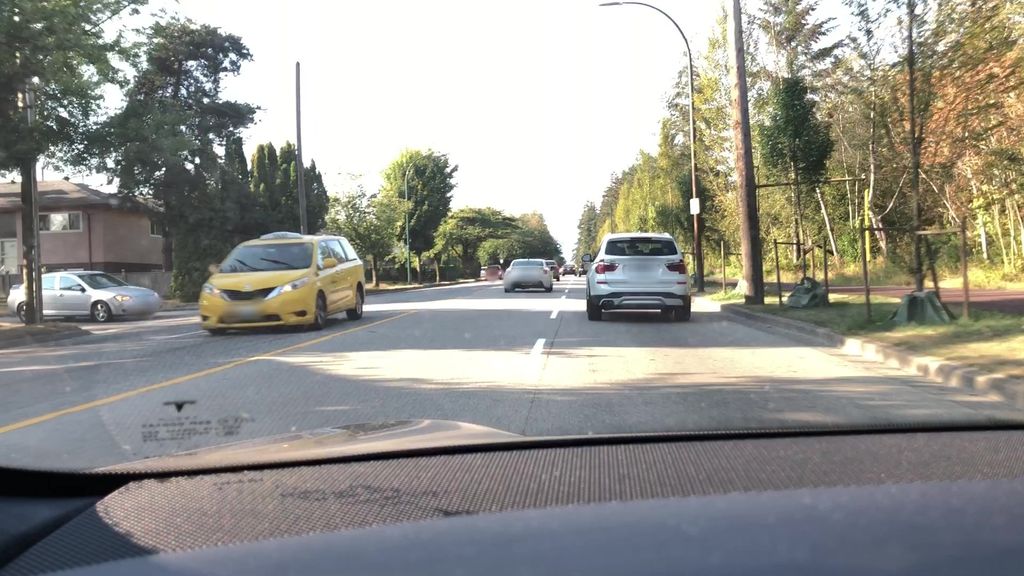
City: vancouver